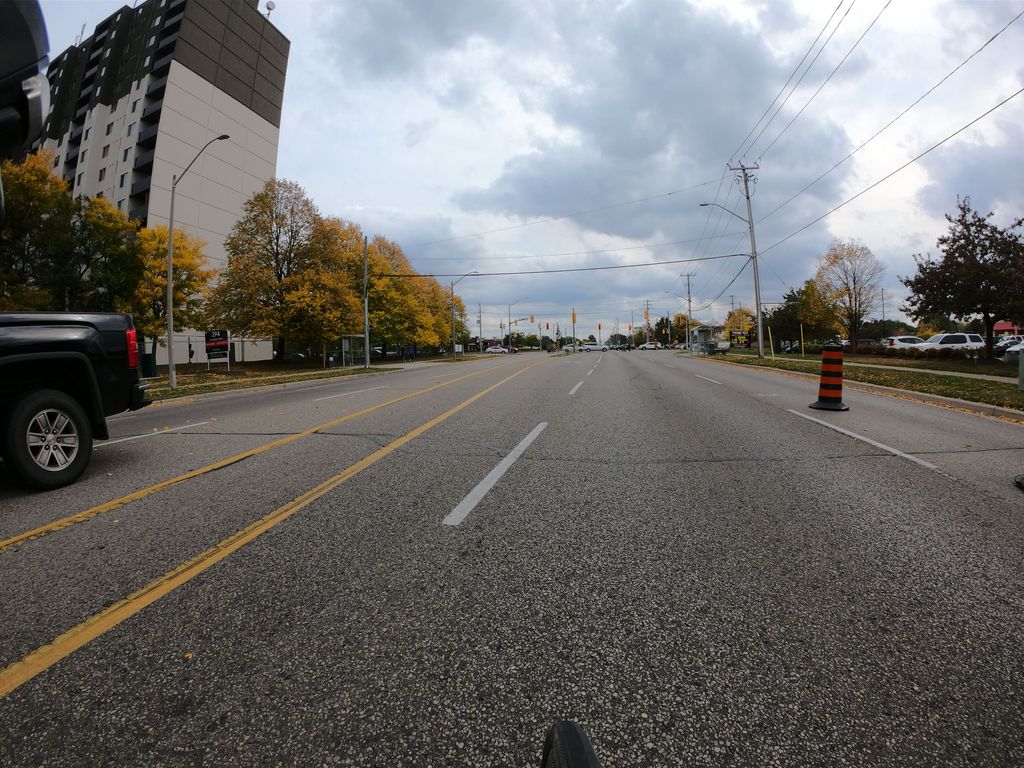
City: kitchener-waterloo